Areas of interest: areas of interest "Chengxin Residential Area, Section B"
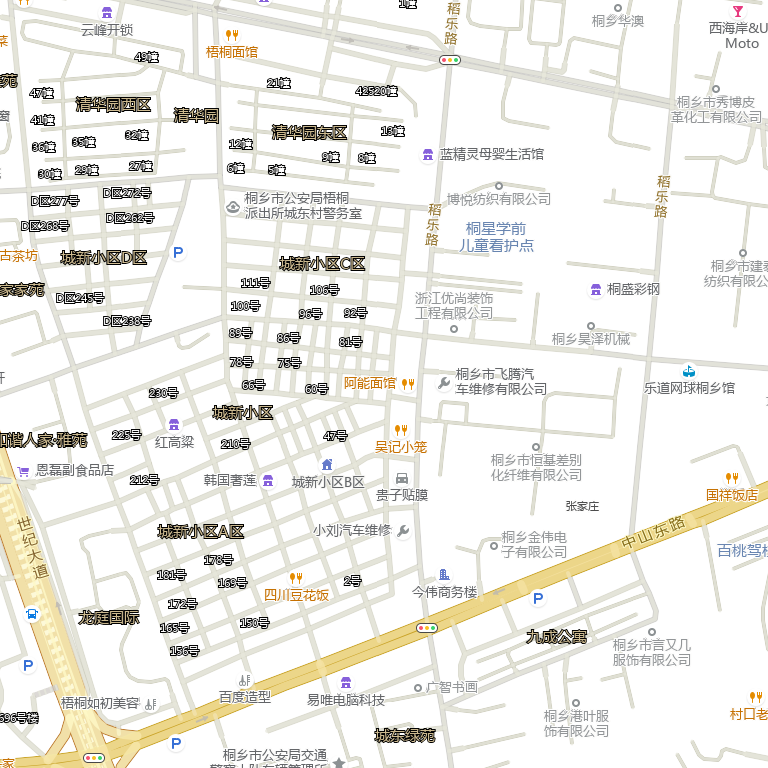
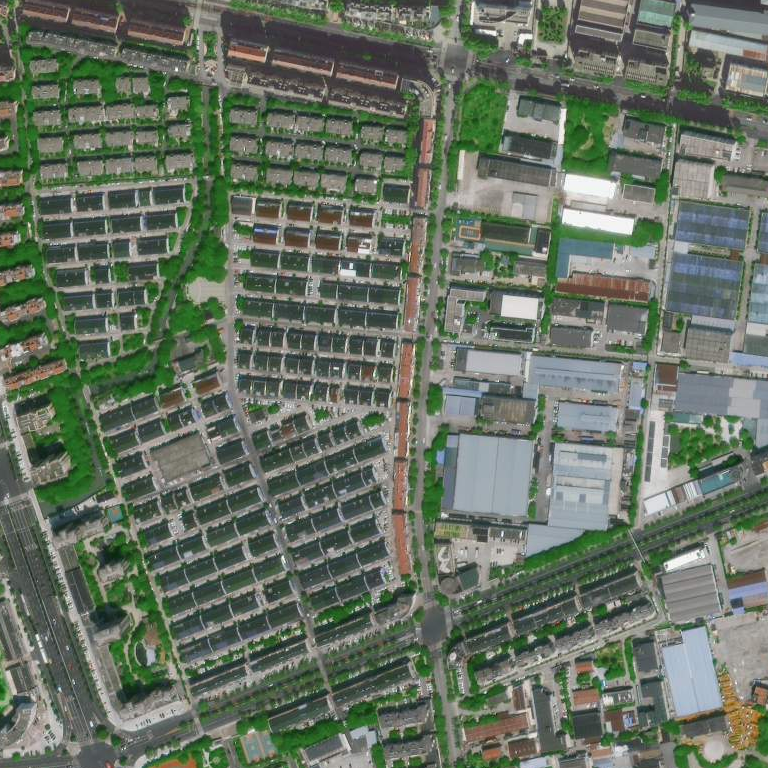